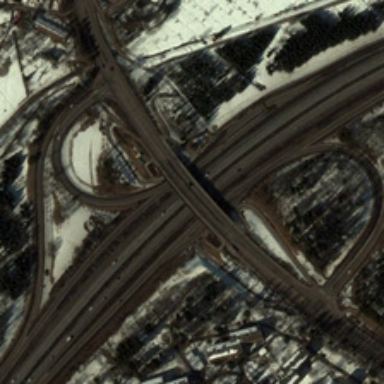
Many snows are near a viaduct with several cars .